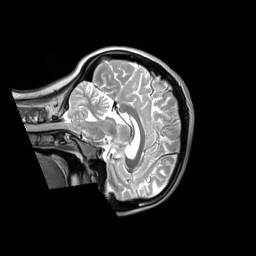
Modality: T2w
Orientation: sagittal
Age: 22
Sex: female
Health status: ill
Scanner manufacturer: siemens
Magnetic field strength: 3 T
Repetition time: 2.8 s
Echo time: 0.326 s